Interaction volume radius: 10 \u00c5
Interaction volume height: 25 \u00c5
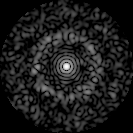
Disorder parameter: 0.8463